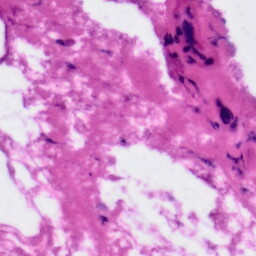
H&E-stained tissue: Tonsil